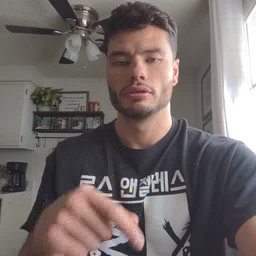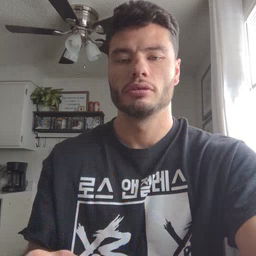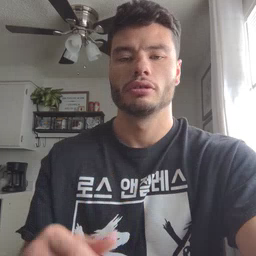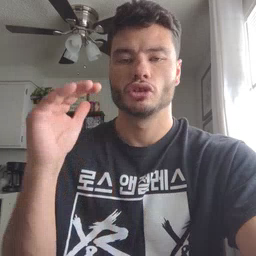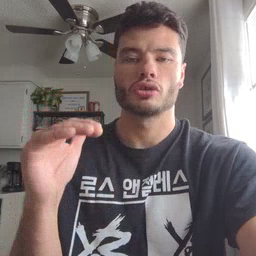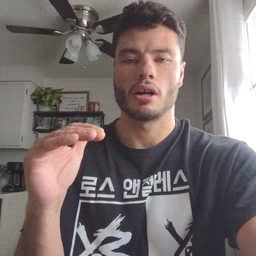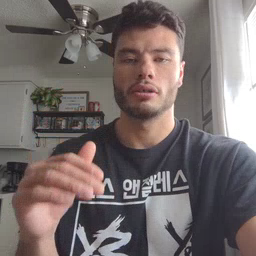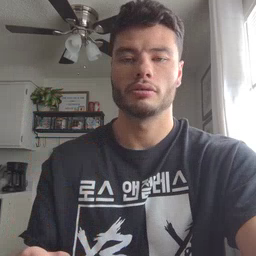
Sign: child